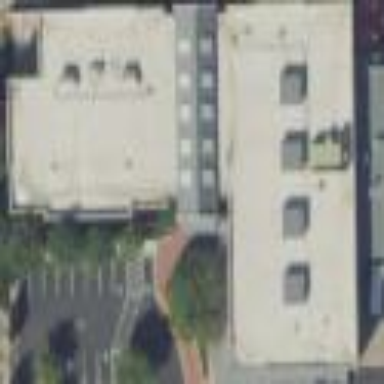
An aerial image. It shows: Building that serves as library.